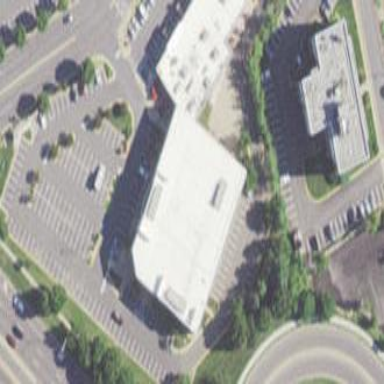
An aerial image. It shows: Retail building.